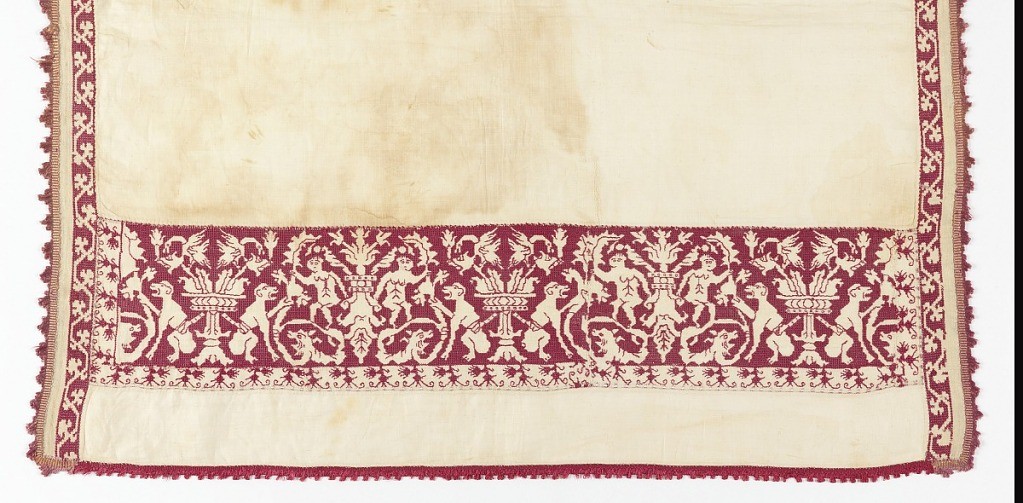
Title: Towel
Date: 16th century
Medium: silk embroidery, linen foundation Technique: embroidered on plain weave
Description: White linen towel with narrow border design of conventionalized vine embroidered in red silk using cross-stitch, and two end bands embroidered with deflected element work showing symmetrical grotesque design of monkeys, dolphins, swans and figures in red silk thread. Red silk fringe on all four sides.